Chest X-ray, AP view. Patient: 55 years old, sex M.
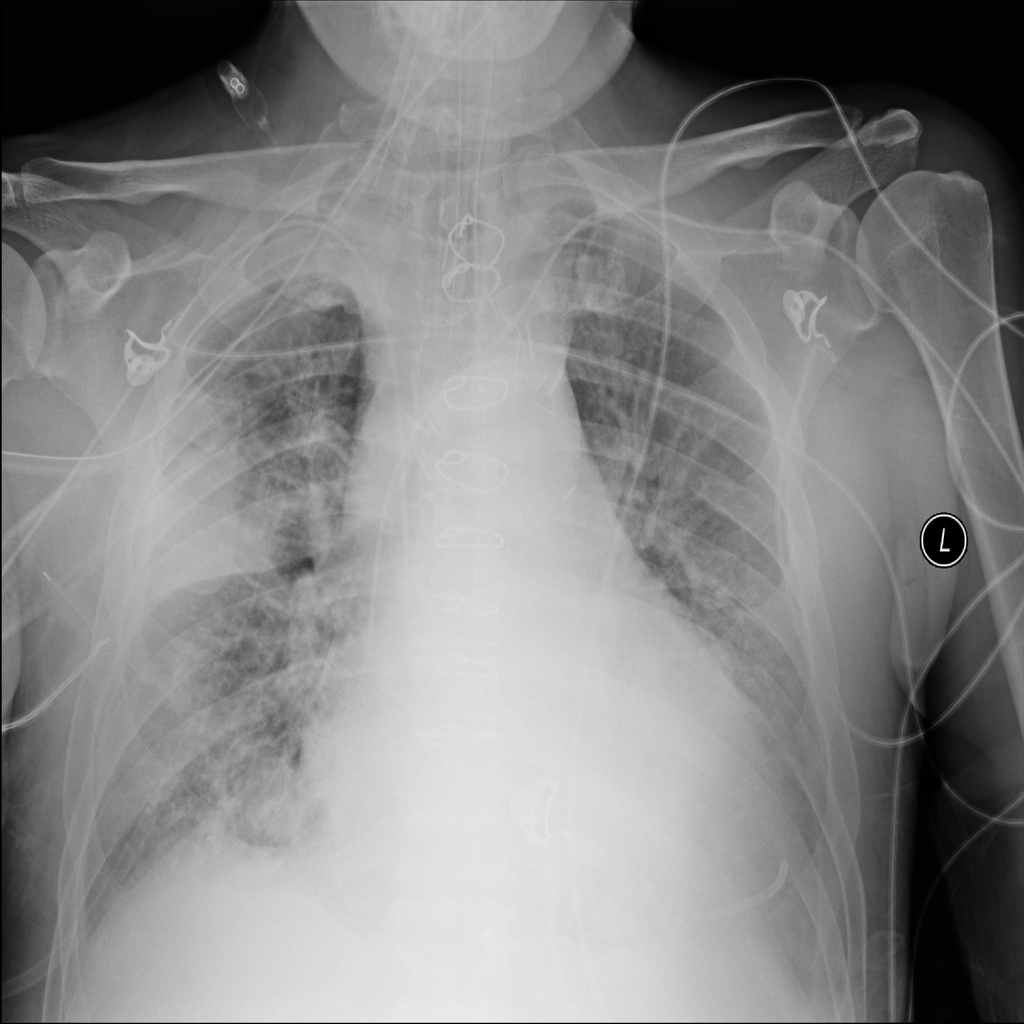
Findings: Consolidation, Effusion